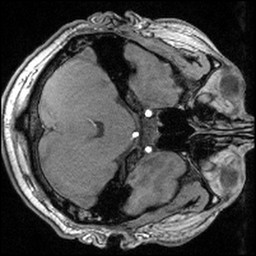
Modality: angio
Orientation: axial
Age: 34
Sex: male
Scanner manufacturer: siemens
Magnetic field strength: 3 T
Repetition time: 0.025 s
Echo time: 0.00334 s